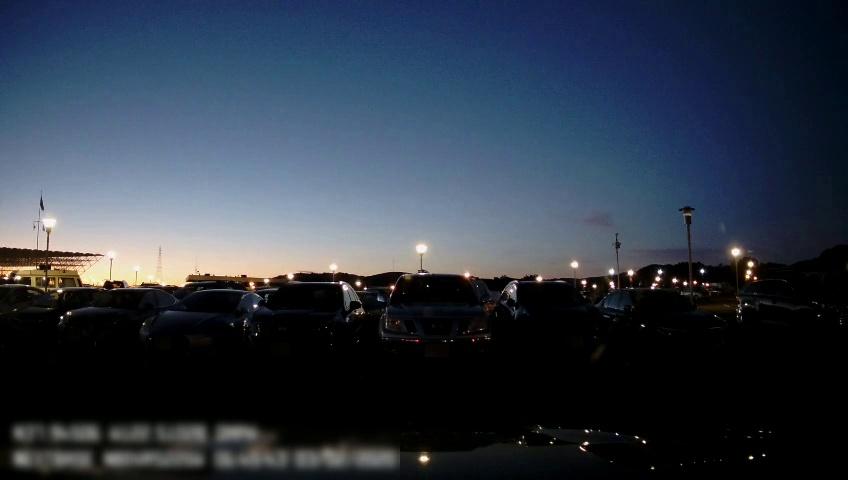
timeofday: Night
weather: Other
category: Drivable Space
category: Vehicles | SUV
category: Vehicles | Car
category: Vehicles | SUV
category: Vehicles | Truck
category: Vehicles | SUV
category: Vehicles | Car
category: Vehicles | Car
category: Vehicles | Car
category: Vehicles | Car
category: Vehicles | Other LV
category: Vehicles | SUV